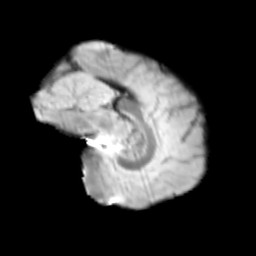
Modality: T2w
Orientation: sagittal
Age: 11
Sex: male
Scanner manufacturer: siemens
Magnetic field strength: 3 T
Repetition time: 3.8 s
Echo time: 0.07 s